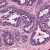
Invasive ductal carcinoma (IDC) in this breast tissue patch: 0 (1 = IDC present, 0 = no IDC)